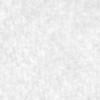
Label: no_change